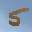
Label: 5